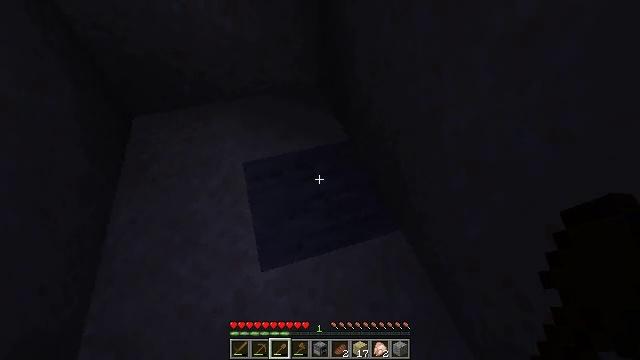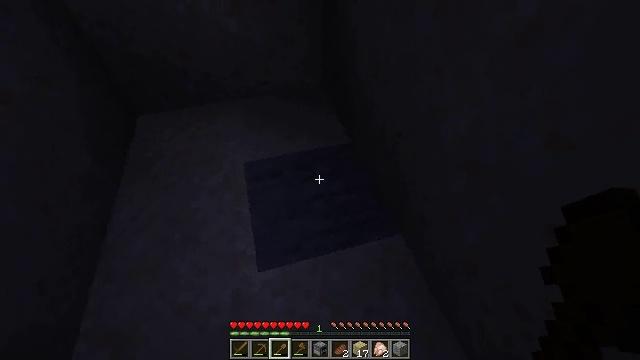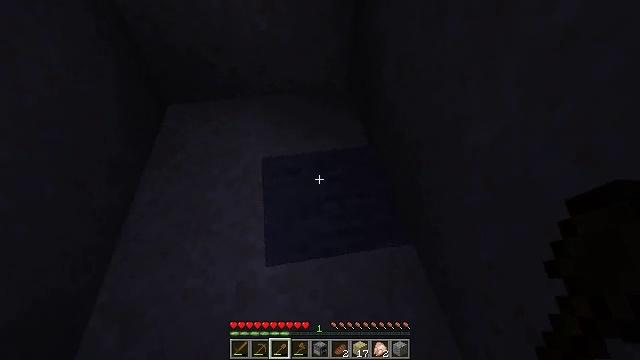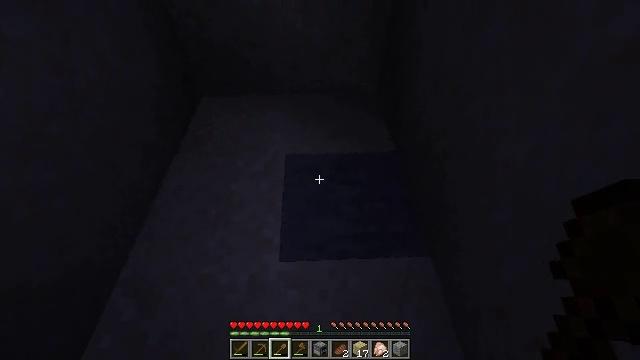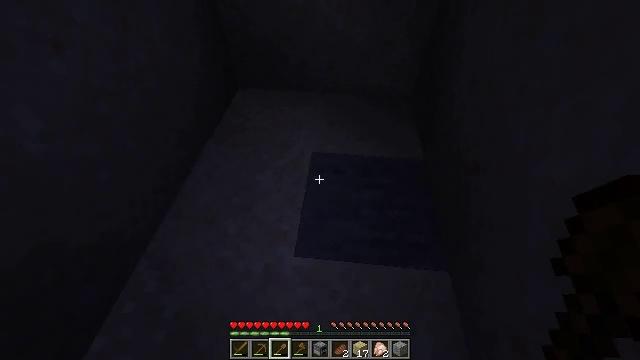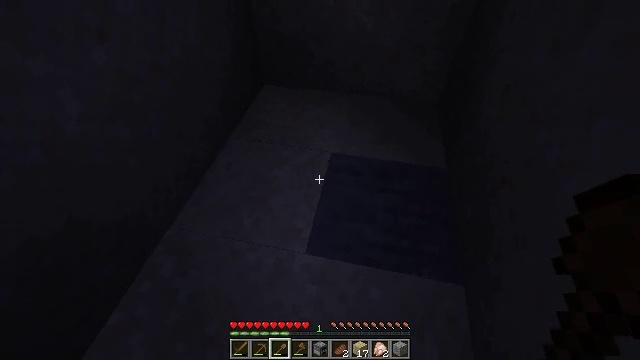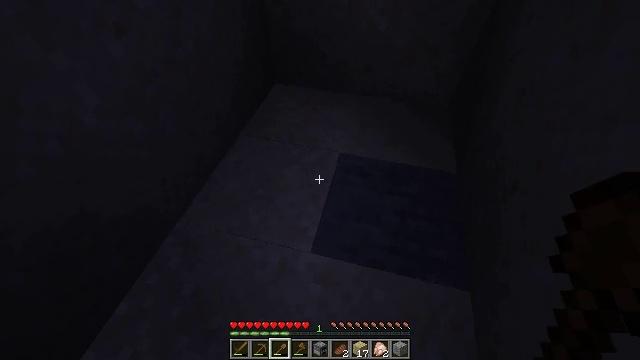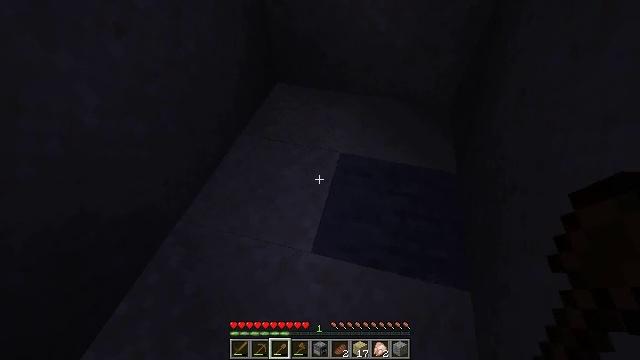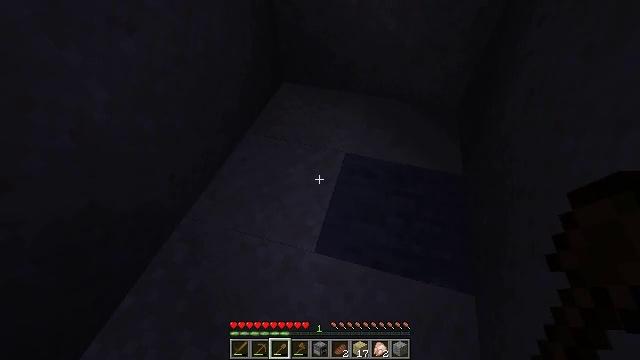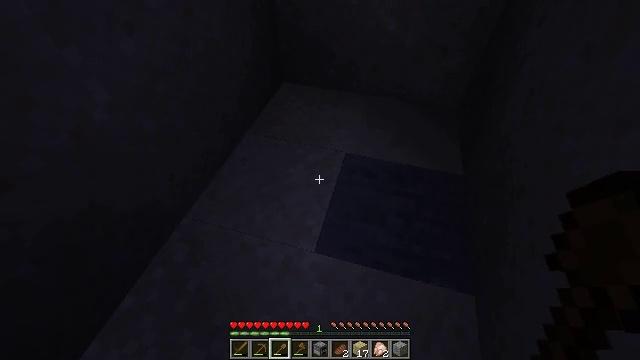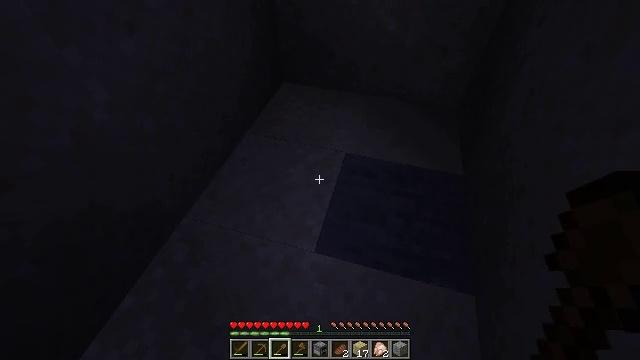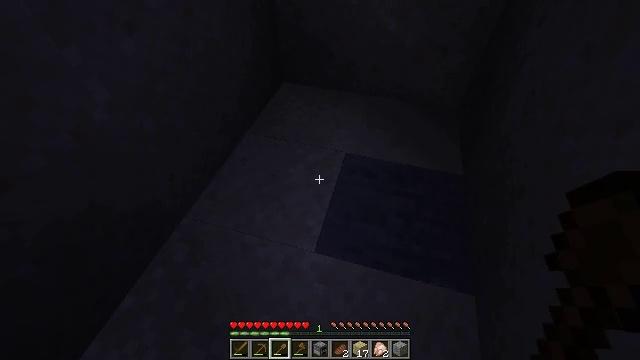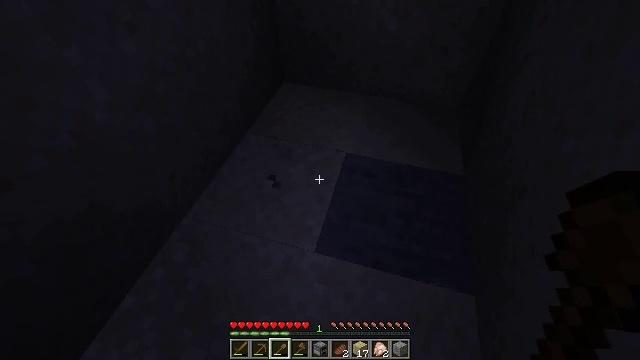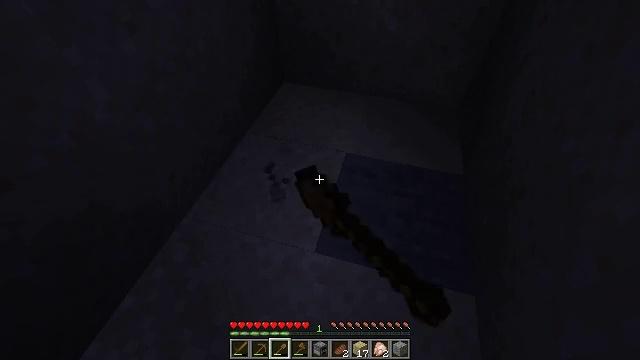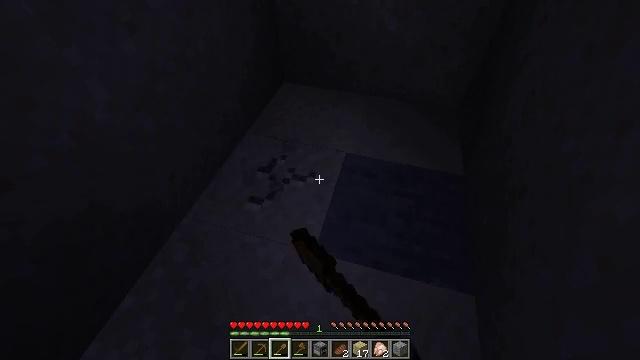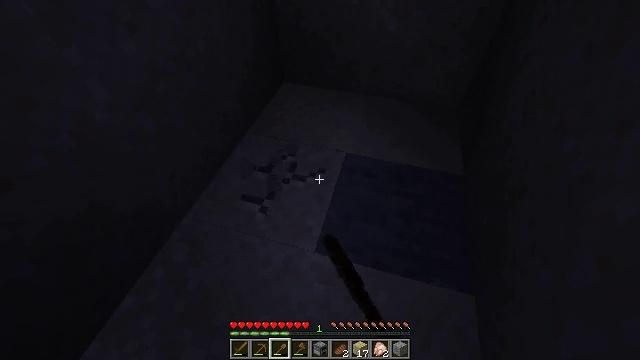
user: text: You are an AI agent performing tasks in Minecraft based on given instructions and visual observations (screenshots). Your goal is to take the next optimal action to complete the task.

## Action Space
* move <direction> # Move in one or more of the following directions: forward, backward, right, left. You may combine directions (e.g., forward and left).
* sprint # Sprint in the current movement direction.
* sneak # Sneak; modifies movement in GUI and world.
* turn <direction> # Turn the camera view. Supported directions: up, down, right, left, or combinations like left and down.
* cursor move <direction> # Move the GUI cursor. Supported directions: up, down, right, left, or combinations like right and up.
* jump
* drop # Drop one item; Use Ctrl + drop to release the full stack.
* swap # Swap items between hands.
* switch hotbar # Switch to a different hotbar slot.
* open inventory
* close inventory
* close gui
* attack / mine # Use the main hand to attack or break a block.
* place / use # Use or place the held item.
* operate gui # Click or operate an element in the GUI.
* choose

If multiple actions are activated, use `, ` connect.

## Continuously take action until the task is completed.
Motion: motion action
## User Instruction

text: Dig up some sand.
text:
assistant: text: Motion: turn left
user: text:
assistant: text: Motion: turn left
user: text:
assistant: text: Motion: turn left
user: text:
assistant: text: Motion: turn left
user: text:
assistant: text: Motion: turn left
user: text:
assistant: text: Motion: turn left
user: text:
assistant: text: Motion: no_op
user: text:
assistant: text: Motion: turn left
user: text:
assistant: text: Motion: no_op
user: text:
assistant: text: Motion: no_op
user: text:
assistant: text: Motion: no_op
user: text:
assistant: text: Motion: attack / mine
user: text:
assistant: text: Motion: attack / mine
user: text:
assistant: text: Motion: attack / mine
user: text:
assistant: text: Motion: attack / mine
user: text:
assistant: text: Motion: attack / mine
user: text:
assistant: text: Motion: attack / mine
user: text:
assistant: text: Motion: attack / mine
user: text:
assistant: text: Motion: attack / mine
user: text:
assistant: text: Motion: attack / mine
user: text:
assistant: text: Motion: attack / mine
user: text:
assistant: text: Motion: attack / mine
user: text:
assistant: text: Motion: attack / mine
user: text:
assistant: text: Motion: attack / mine
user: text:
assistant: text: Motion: attack / mine
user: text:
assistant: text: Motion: attack / mine
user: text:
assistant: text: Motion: turn right, attack / mine
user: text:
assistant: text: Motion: attack / mine
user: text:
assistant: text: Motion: attack / mine
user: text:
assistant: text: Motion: no_op